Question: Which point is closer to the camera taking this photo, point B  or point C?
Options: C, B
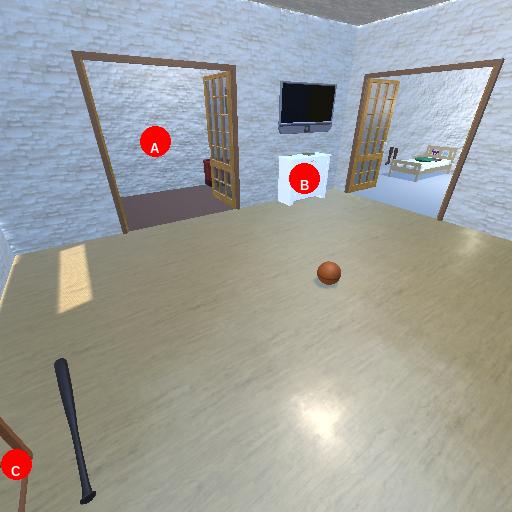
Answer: C